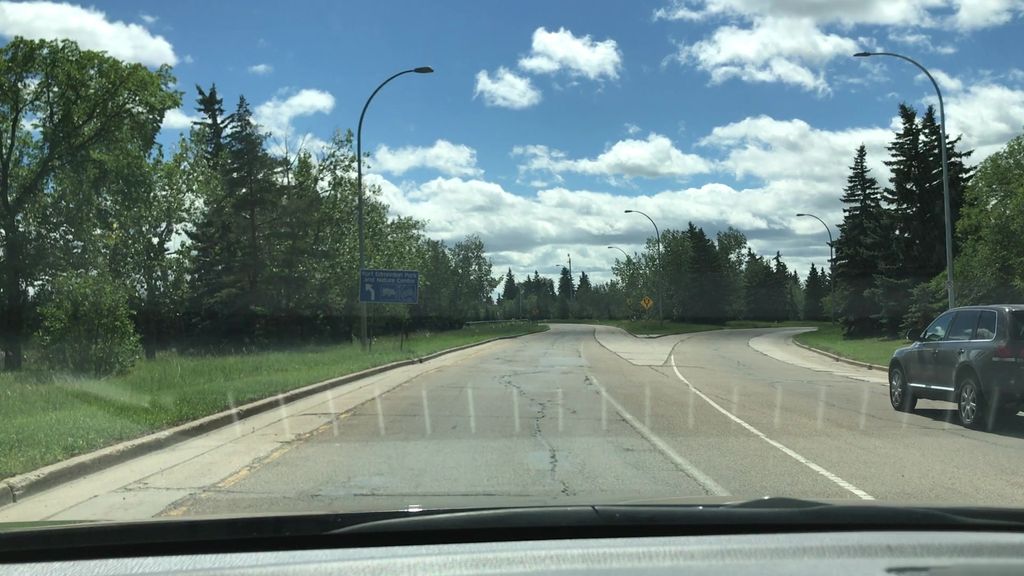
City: edmonton